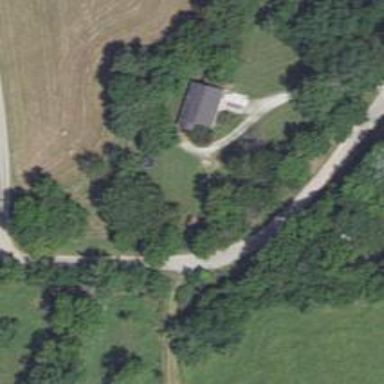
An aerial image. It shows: Driveway leading to service road.